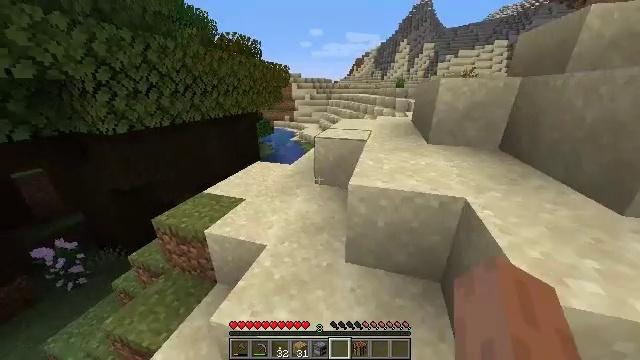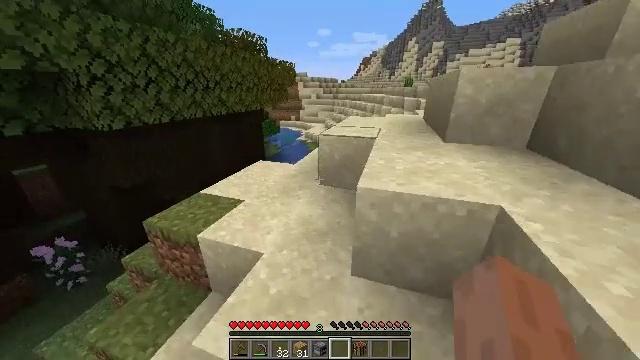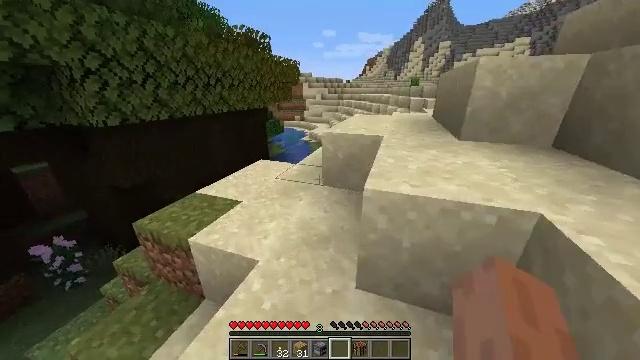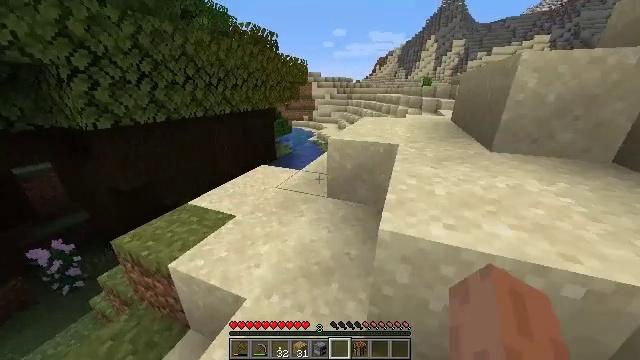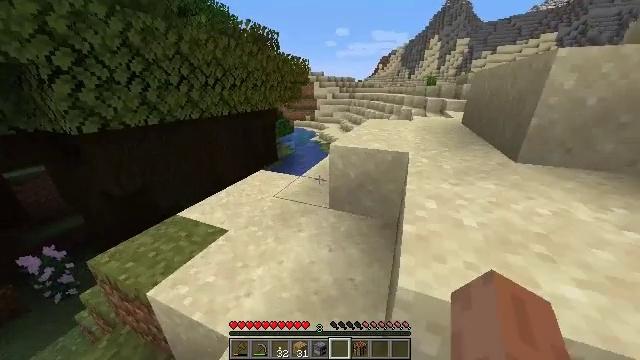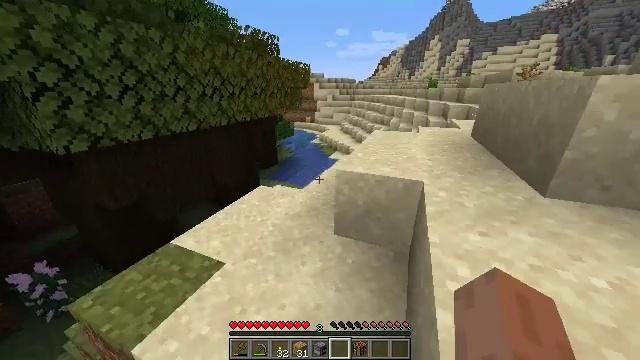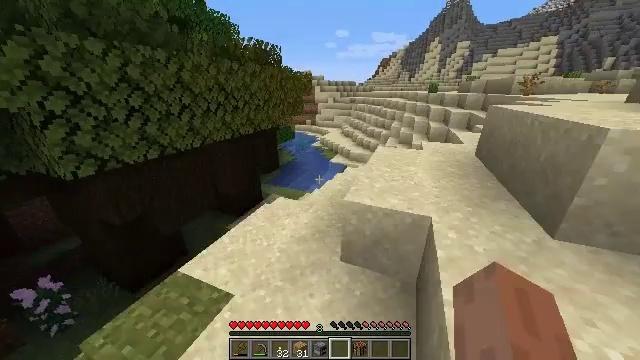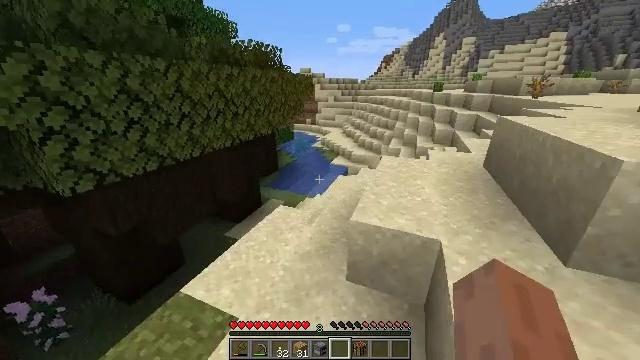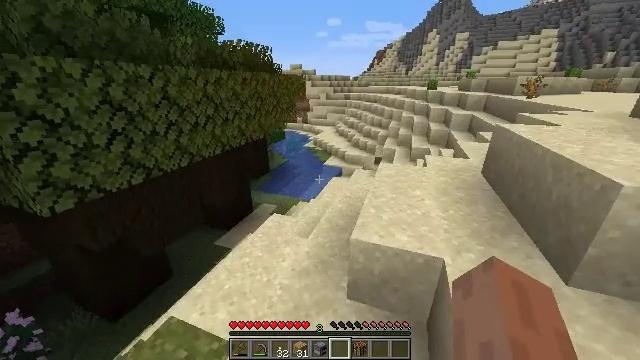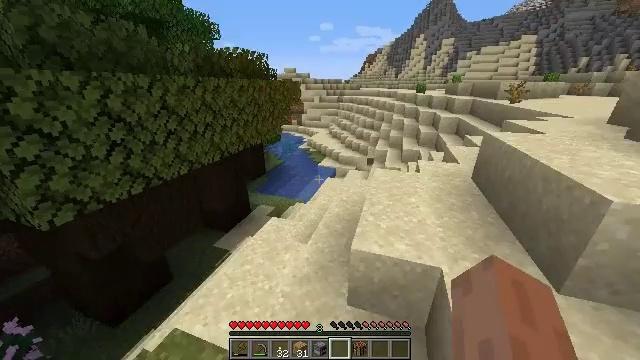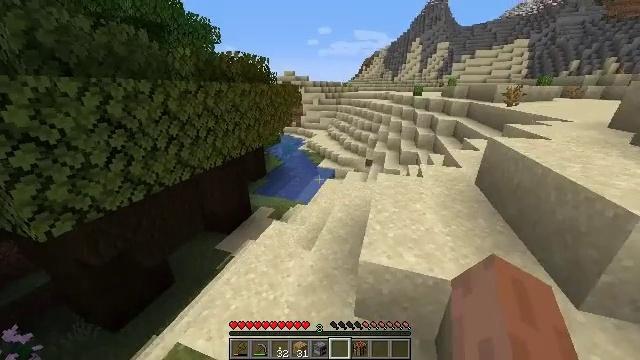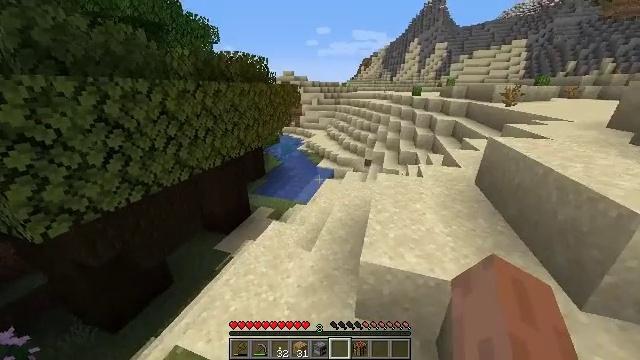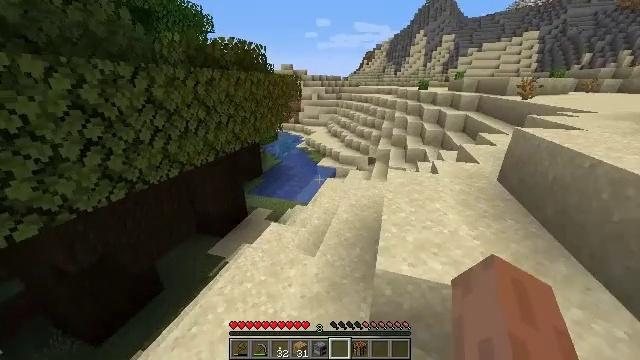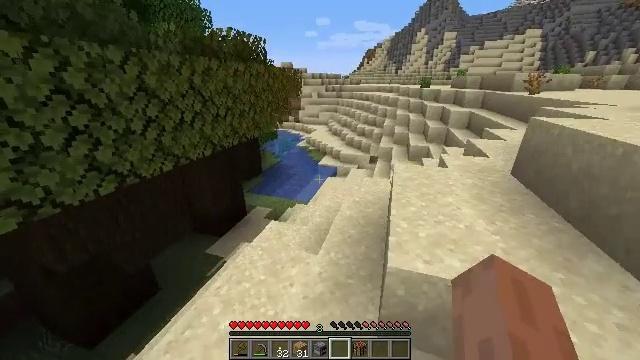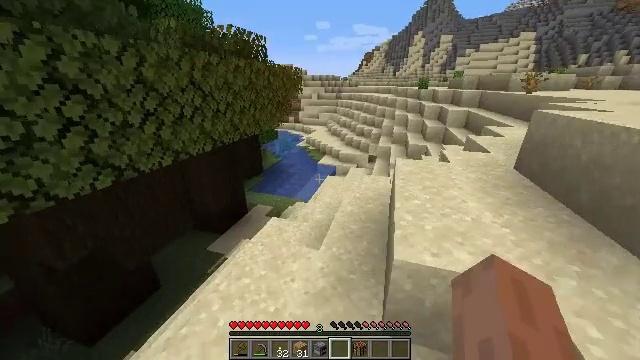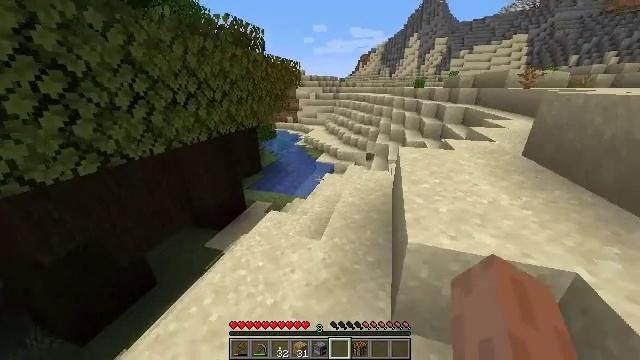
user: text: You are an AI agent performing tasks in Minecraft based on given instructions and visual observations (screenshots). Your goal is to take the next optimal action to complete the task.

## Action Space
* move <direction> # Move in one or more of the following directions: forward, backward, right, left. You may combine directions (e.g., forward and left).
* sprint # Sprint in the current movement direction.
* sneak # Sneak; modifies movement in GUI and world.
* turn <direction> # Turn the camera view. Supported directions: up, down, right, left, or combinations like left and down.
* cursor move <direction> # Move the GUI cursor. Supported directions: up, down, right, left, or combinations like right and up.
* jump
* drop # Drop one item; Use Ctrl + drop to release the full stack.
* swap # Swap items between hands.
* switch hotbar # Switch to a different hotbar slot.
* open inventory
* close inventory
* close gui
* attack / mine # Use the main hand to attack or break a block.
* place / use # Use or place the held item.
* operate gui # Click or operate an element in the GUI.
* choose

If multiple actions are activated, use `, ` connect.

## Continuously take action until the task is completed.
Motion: motion action
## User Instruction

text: Break the red mushroom block.
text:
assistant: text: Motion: move forward, sprint, turn left
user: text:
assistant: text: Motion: move forward, sprint, turn left
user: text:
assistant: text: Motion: move forward, sprint, turn left
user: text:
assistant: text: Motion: move forward, sprint
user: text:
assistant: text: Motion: move forward, sprint, jump
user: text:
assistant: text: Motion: move forward, sprint, jump
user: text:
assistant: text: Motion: move forward, sprint, jump
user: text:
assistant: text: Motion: move forward, sprint, turn right, jump
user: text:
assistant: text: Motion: move forward, sprint, turn right, jump
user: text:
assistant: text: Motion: move forward, sprint, jump
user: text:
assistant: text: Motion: move forward, sprint
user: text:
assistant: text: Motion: move forward, sprint
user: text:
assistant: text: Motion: move forward, sprint
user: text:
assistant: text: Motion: move forward, sprint
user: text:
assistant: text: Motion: move forward, sprint
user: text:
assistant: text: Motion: move forward, sprint, turn right
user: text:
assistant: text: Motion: move forward, sprint, turn right
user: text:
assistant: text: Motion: move forward, sprint
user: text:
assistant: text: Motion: move forward, sprint
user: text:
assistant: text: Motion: move forward, sprint
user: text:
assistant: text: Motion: move forward, sprint
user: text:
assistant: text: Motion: move forward, sprint
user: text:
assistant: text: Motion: move forward, sprint
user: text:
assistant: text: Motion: move forward, sprint
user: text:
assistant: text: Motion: move forward, sprint
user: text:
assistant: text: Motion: move forward, sprint
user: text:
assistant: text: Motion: move forward, sprint
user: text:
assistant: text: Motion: move forward, sprint, attack / mine
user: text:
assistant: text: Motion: move forward, sprint, turn left, attack / mine
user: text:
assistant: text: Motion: move forward, sprint, turn left, attack / mine